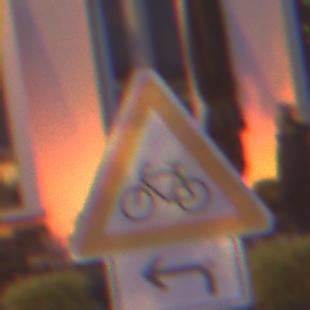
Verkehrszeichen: RadverkehrRechts
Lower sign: RichtungsangabeDurchPfeile2
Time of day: Night
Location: Outdoor (Urban)
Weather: PartlyCloudy
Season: NotSpecified
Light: Artificial